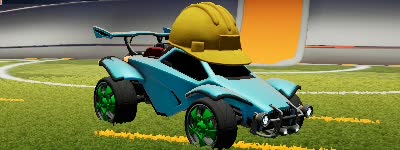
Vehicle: octane